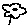
Label: flower